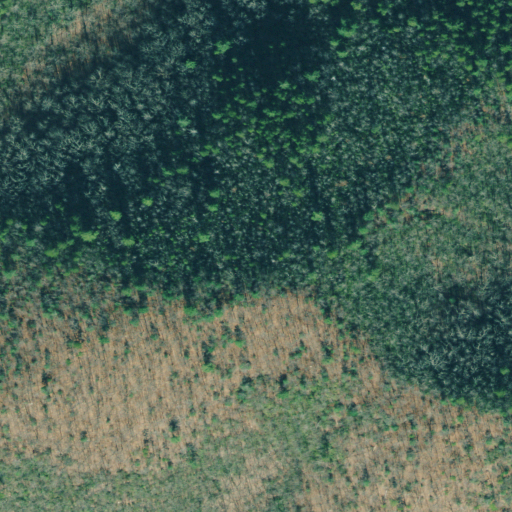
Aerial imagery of mountain in Georgia named Jameson Mountain containing deciduous forest, mixed forest, and evergreen forest